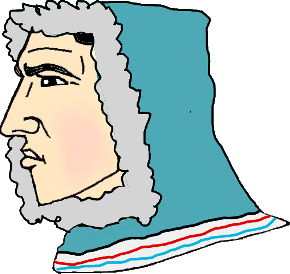
Label: 4_Yes_Chad